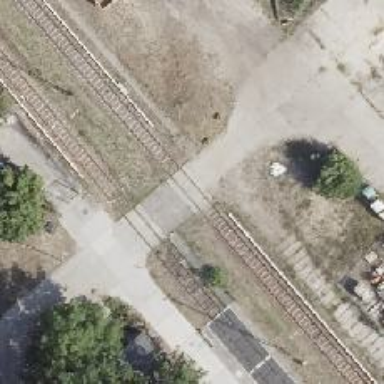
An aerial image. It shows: Railway crossing.